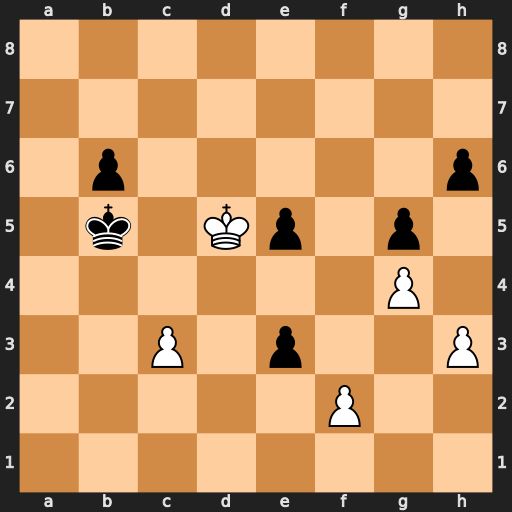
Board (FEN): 8/8/1p5p/1k1Kp1p1/6P1/2P1p2P/5P2/8
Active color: w
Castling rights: -
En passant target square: -
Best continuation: fxe3 e4 Kd4